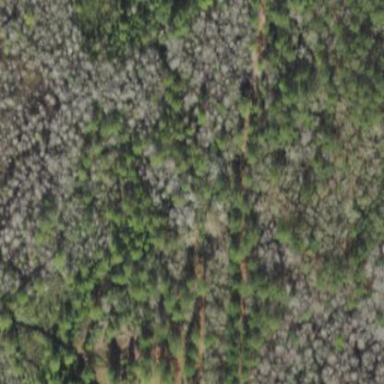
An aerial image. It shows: Needle-leaved woodland.